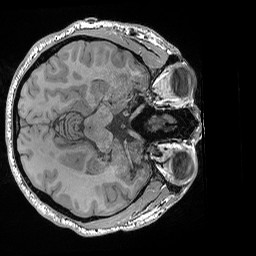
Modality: T1w
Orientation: axial
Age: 26
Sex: male
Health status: healthy
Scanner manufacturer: siemens
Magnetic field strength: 3 T
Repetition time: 0.02 s
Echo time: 0.00492 s